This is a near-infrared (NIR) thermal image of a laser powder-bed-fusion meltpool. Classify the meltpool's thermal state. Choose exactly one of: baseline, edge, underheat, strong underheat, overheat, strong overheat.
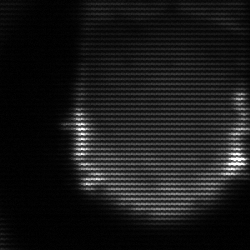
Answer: edge